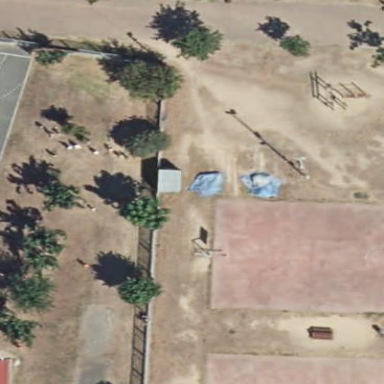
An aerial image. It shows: Basketball court in the leisure land pitch.